Question: We have for example segmented control, and array of buttons. If we select one of button in one segment - button need to save state, and than we move to another segment and choose another button. but if we back to previous button - it should be in the position we chose earlier.
that is, each of the segments must store the state of the buttons.
how to do it better?
'''
struct SegmentsModel {
let title: String
var answered: Bool
var buttonIndex: Int? = nil
}
@objc private func buttonsTapped(_ sender: UIButton) {
let _ = buttons.map({$0.isSelected = false})
sender.isSelected = true
guard let index = buttons.firstIndex(of: sender) else { return }
switch index {
case 0:
selectedSegment(segmentedControl, buttonSelected: true, indexButton: 0)
case 1:
selectedSegment(segmentedControl, buttonSelected: true, indexButton: 1)
case 2:
selectedSegment(segmentedControl, buttonSelected: true, indexButton: 2)
case 3:
selectedSegment(segmentedControl, buttonSelected: true, indexButton: 3)
default:
break
}
}
@objc private func selectedSegment(_ sender: UISegmentedControl,
buttonSelected: Bool, indexButton: Int) {
let currentIndex = sender.selectedSegmentIndex
if buttonSelected == true {
buttons[indexButton].isSelected = true
} else {
let _ = buttons.map({$0.isSelected = false})
}
switch currentIndex {
case 0:
arrayOfSegments[0].answered = buttonSelected
arrayOfSegments[0].buttonIndex = indexButton
case 1:
arrayOfSegments[1].answered = buttonSelected
arrayOfSegments[1].buttonIndex = indexButton
case 2:
arrayOfSegments[2].answered = buttonSelected
arrayOfSegments[2].buttonIndex = indexButton
default:
break
}
}
'''

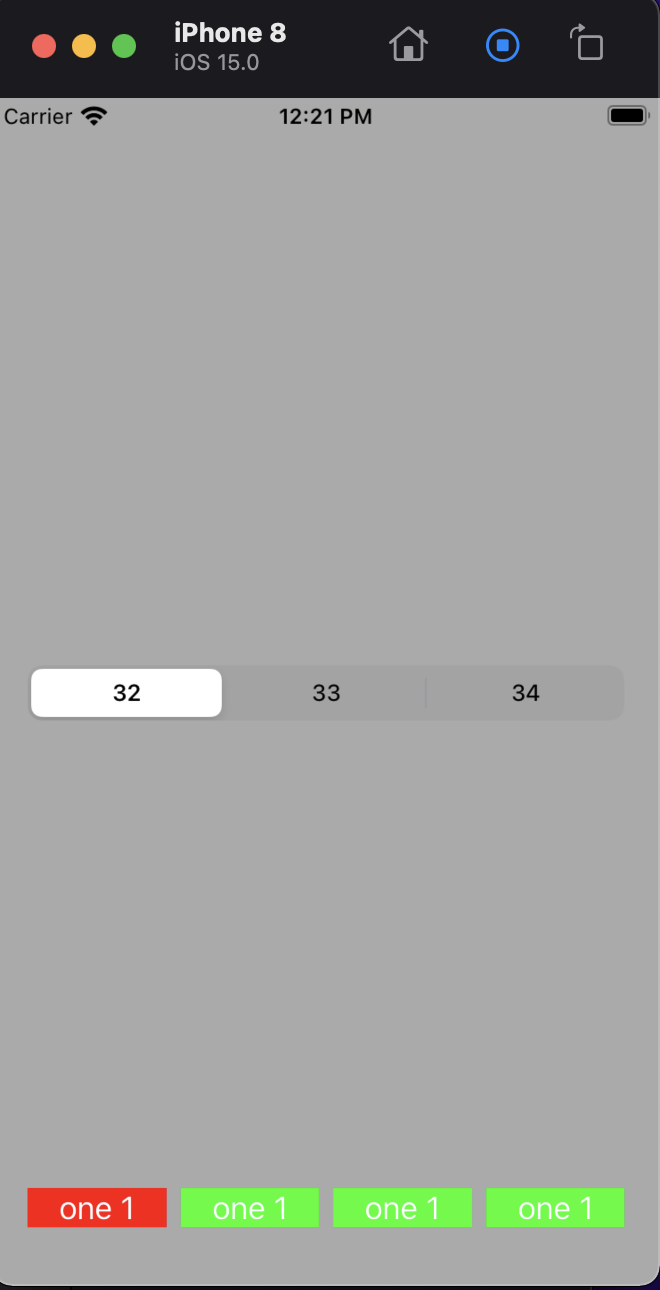
Answer: As I mentioned in my comments, there are many ways to achieve what you want. I will share one idea with you.
I see that you tried to store all your buttons in an array and had to keep looping over them to figure out which button was selected previously. Since you want the code to have simpler logic, I will give you a different idea.
One way to achieve what you want is using tags. Every UIView object has a tag and the default is set to 0.
Using storyboard I set the tag of the buttons to 100, 101, 102, 103 and this can be done programmatically also.
<URL>
You can choose any integers that you like but it is important to give them some unique numbers so when you try to get a view by tag, you get only the view you want.
So after setting the tags, this is what I updated in the code.
'''
struct SegmentsModel {
let title: String
var answered = false
var buttonIndex: Int? = nil
{
// Auto-update the value of answered when value of buttonIndex changes
didSet
{
answered = buttonIndex != nil
}
}
}
'''
I did not do any major updates here. I only added a property observer so when the button index gets set, the answered variable also is auto set so you don't have to anything more for this
Next, below is all the logic to manage the segments and the buttons. I used UIViewController with a StoryBoard so you might need to ignore somethings.
All the important code has comments so you can follow along.
'''
class ViewController: UIViewController {
// I will store the results in this array
var storedResults: [SegmentsModel] = []
// Segment control outlet
@IBOutlet weak var segmentControl: UISegmentedControl!
// Array of buttons
@IBOutlet var buttons: [UIButton]!
override func viewDidLoad() {
super.viewDidLoad()
// Loop over all segments
for index in 0 ..< segmentControl.numberOfSegments
{
// Initialize and store default results values in storedResults array
if let segmentTile = segmentControl.titleForSegment(at: index)
{
storedResults.append(SegmentsModel(title: segmentTile))
}
}
}
// Segment action
@IBAction func selectedSegment(_ sender: UISegmentedControl)
{
// Update the UI of buttons
reloadButtons()
}
@IBAction func buttonTapped(_ sender: UIButton)
{
// Reset your buttons
let _ = buttons.map({$0.isSelected = false})
// Set the current button to selected
sender.isSelected = true
// Get the current result so we can update it
var currentResult = storedResults[segmentControl.selectedSegmentIndex]
// Update the current segments selected button index using tag
currentResult.buttonIndex = sender.tag
// Put the result back into the array as structs as value types
storedResults[segmentControl.selectedSegmentIndex] = currentResult
}
// Reload button data
private func reloadButtons()
{
// Reset your buttons
let _ = buttons.map({$0.isSelected = false})
let currentResult = storedResults[segmentControl.selectedSegmentIndex]
// Check if current index has a selected button and if it does retrieve it
// with a tag
if let selectedButtonIndex = currentResult.buttonIndex,
let selectedButton = view.viewWithTag(selectedButtonIndex) as? UIButton
{
// Show the selected button in the UI
selectedButton.isSelected = true
}
}
}
'''
The end result achieved can be <URL> which I believe is what you wanted.